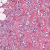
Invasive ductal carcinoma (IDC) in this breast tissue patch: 1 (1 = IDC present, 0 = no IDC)